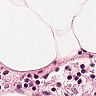
Metastatic tissue present: no